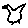
Label: bird